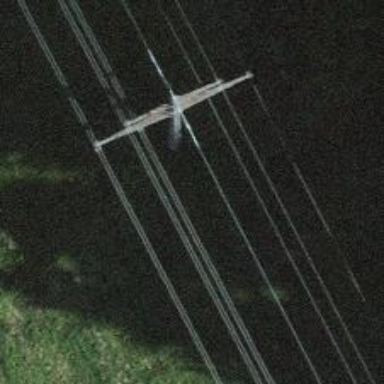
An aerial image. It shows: Power tower.